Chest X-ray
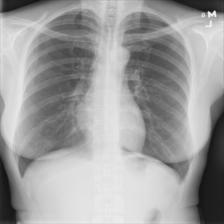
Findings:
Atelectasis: negative
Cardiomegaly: negative
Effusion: negative
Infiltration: negative
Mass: negative
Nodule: negative
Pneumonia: negative
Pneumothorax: negative
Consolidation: negative
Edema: negative
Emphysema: negative
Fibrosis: negative
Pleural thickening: negative
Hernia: negative